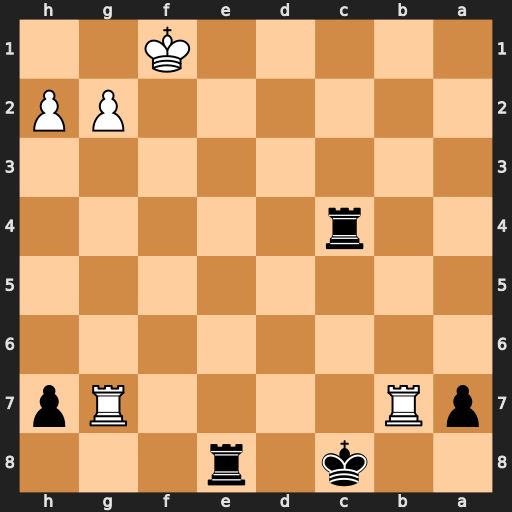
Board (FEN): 2k1r3/pR4Rp/8/8/2r5/8/6PP/5K2
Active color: b
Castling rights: -
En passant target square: -
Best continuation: Rf4+ Kg1 Re1#